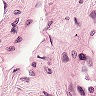
Metastatic tissue present: no